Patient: sex F, age 39
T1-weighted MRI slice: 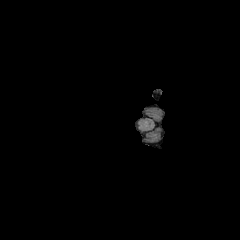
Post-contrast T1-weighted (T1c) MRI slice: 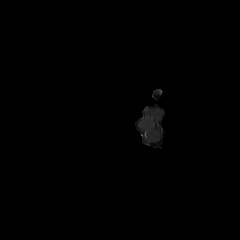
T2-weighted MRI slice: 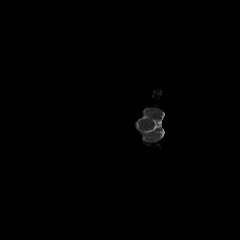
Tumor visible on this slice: no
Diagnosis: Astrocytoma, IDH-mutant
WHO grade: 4